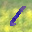
Label: 1